Question: My 'IF' statement within my 'nsfetchresultscontroller' is not working and I cannot figure out why. It is a simple 'IF' statement based on the static title of the viewcontroller using 'if ([self.title isEqual: @"Abdominals"])' My storyboard can be seen below:

'''
- (NSFetchedResultsController *)fetchedResultsController {
if (_fetchedResultsController != nil) {
return _fetchedResultsController;
}
NSFetchRequest *fetchRequest = [[NSFetchRequest alloc] init];
NSEntityDescription *entity = [NSEntityDescription
entityForName:@"ExcerciseInfo" inManagedObjectContext:managedObjectContext];
[fetchRequest setEntity:entity];
NSSortDescriptor *sort = [[NSSortDescriptor alloc]
initWithKey:@"details.muscle" ascending:NO];
[fetchRequest setSortDescriptors:[NSArray arrayWithObject:sort]];
[fetchRequest setFetchBatchSize:20];
// Sort Results
if ([self.title isEqual: @"Abdominals"]) {
NSPredicate *predicate = [NSPredicate predicateWithFormat:@"details.muscle == %@", @"Biceps"];
[fetchRequest setPredicate:predicate];
}
else if ([self.title isEqual: @"Arms"]) {
NSPredicate *predicate = [NSPredicate predicateWithFormat:@"details.muscle == %@", @"Biceps"];
[fetchRequest setPredicate:predicate ];
}
else {
NSPredicate *predicate = [NSPredicate predicateWithFormat:@"details.muscle == %@", @"Chest"];
[fetchRequest setPredicate:predicate ];
}
'''
Any suggestions?
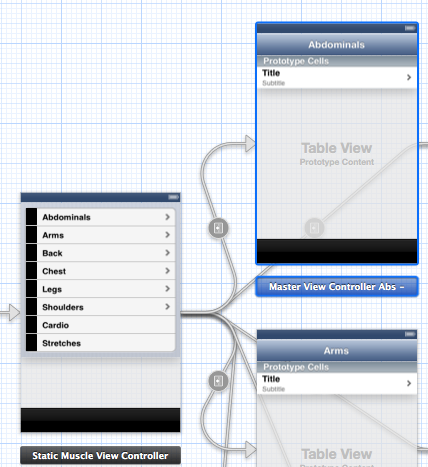
Answer: I think you're looking for 'isEqualToString:'
'isEqual:' compares objects, where it appears you are wanting to compare values.